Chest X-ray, PA view. Patient: 58 years old, sex M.
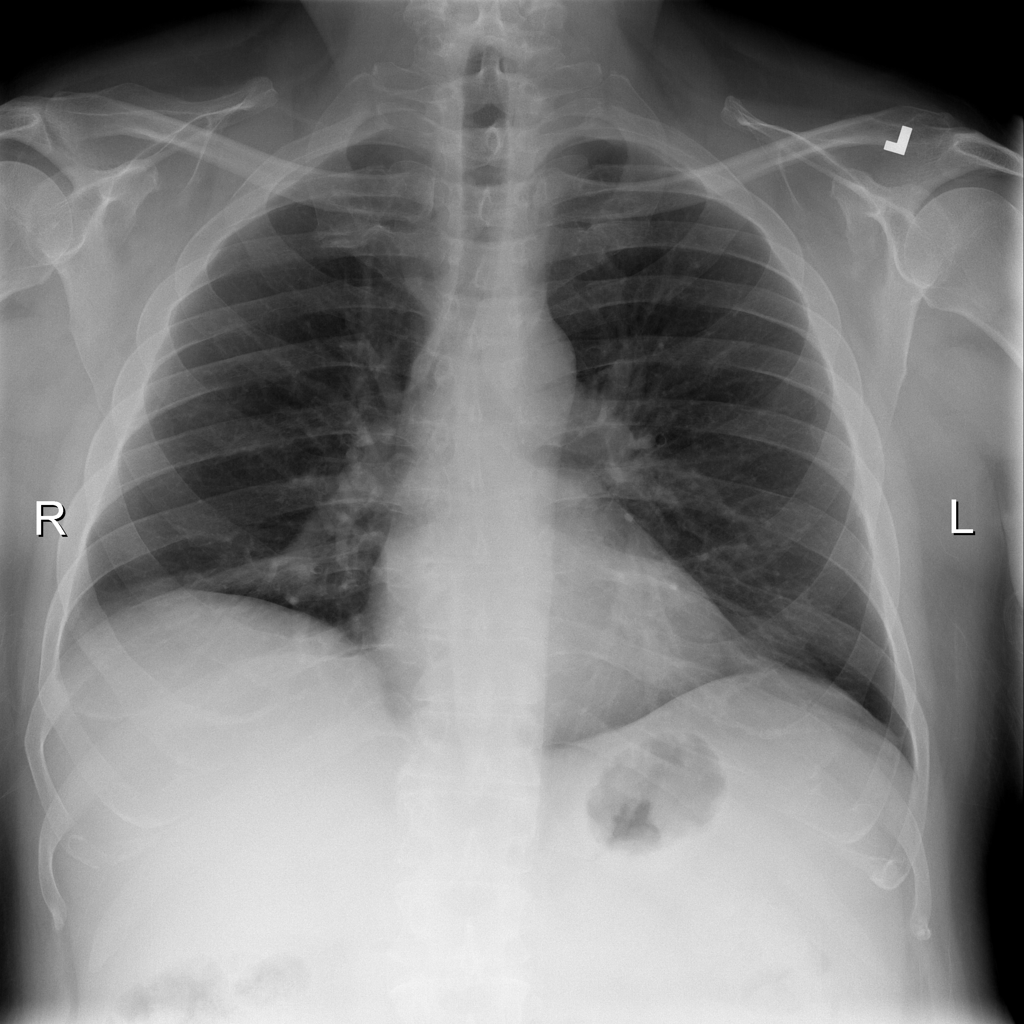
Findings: No Finding